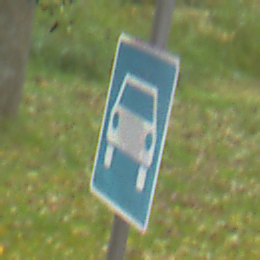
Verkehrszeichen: Kraftfahrstrasse
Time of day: Midday
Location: Outdoor (Nature)
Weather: Overcast
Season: Autumn
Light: Natural